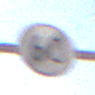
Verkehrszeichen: EndeGeschwindigkeit60
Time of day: Midday
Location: Outdoor (Nature)
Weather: PartlyCloudy
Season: NotSpecified
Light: Natural